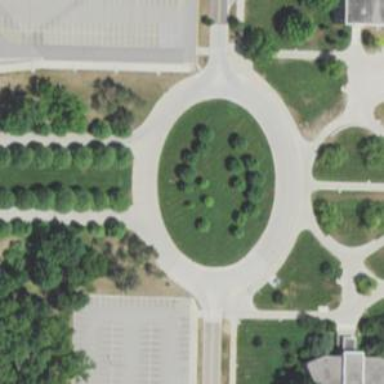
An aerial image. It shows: Unclassified road featuring roundabout.